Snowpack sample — Loveland Pass, Silver Plume, Colorado, USA (1/12/25, 11:40 AM MST)
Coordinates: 39.66, -105.88
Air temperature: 7 °F
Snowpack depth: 140 cm
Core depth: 10 cm
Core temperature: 41 °F
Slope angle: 11°, slope face: 30°
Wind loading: high
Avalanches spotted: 2
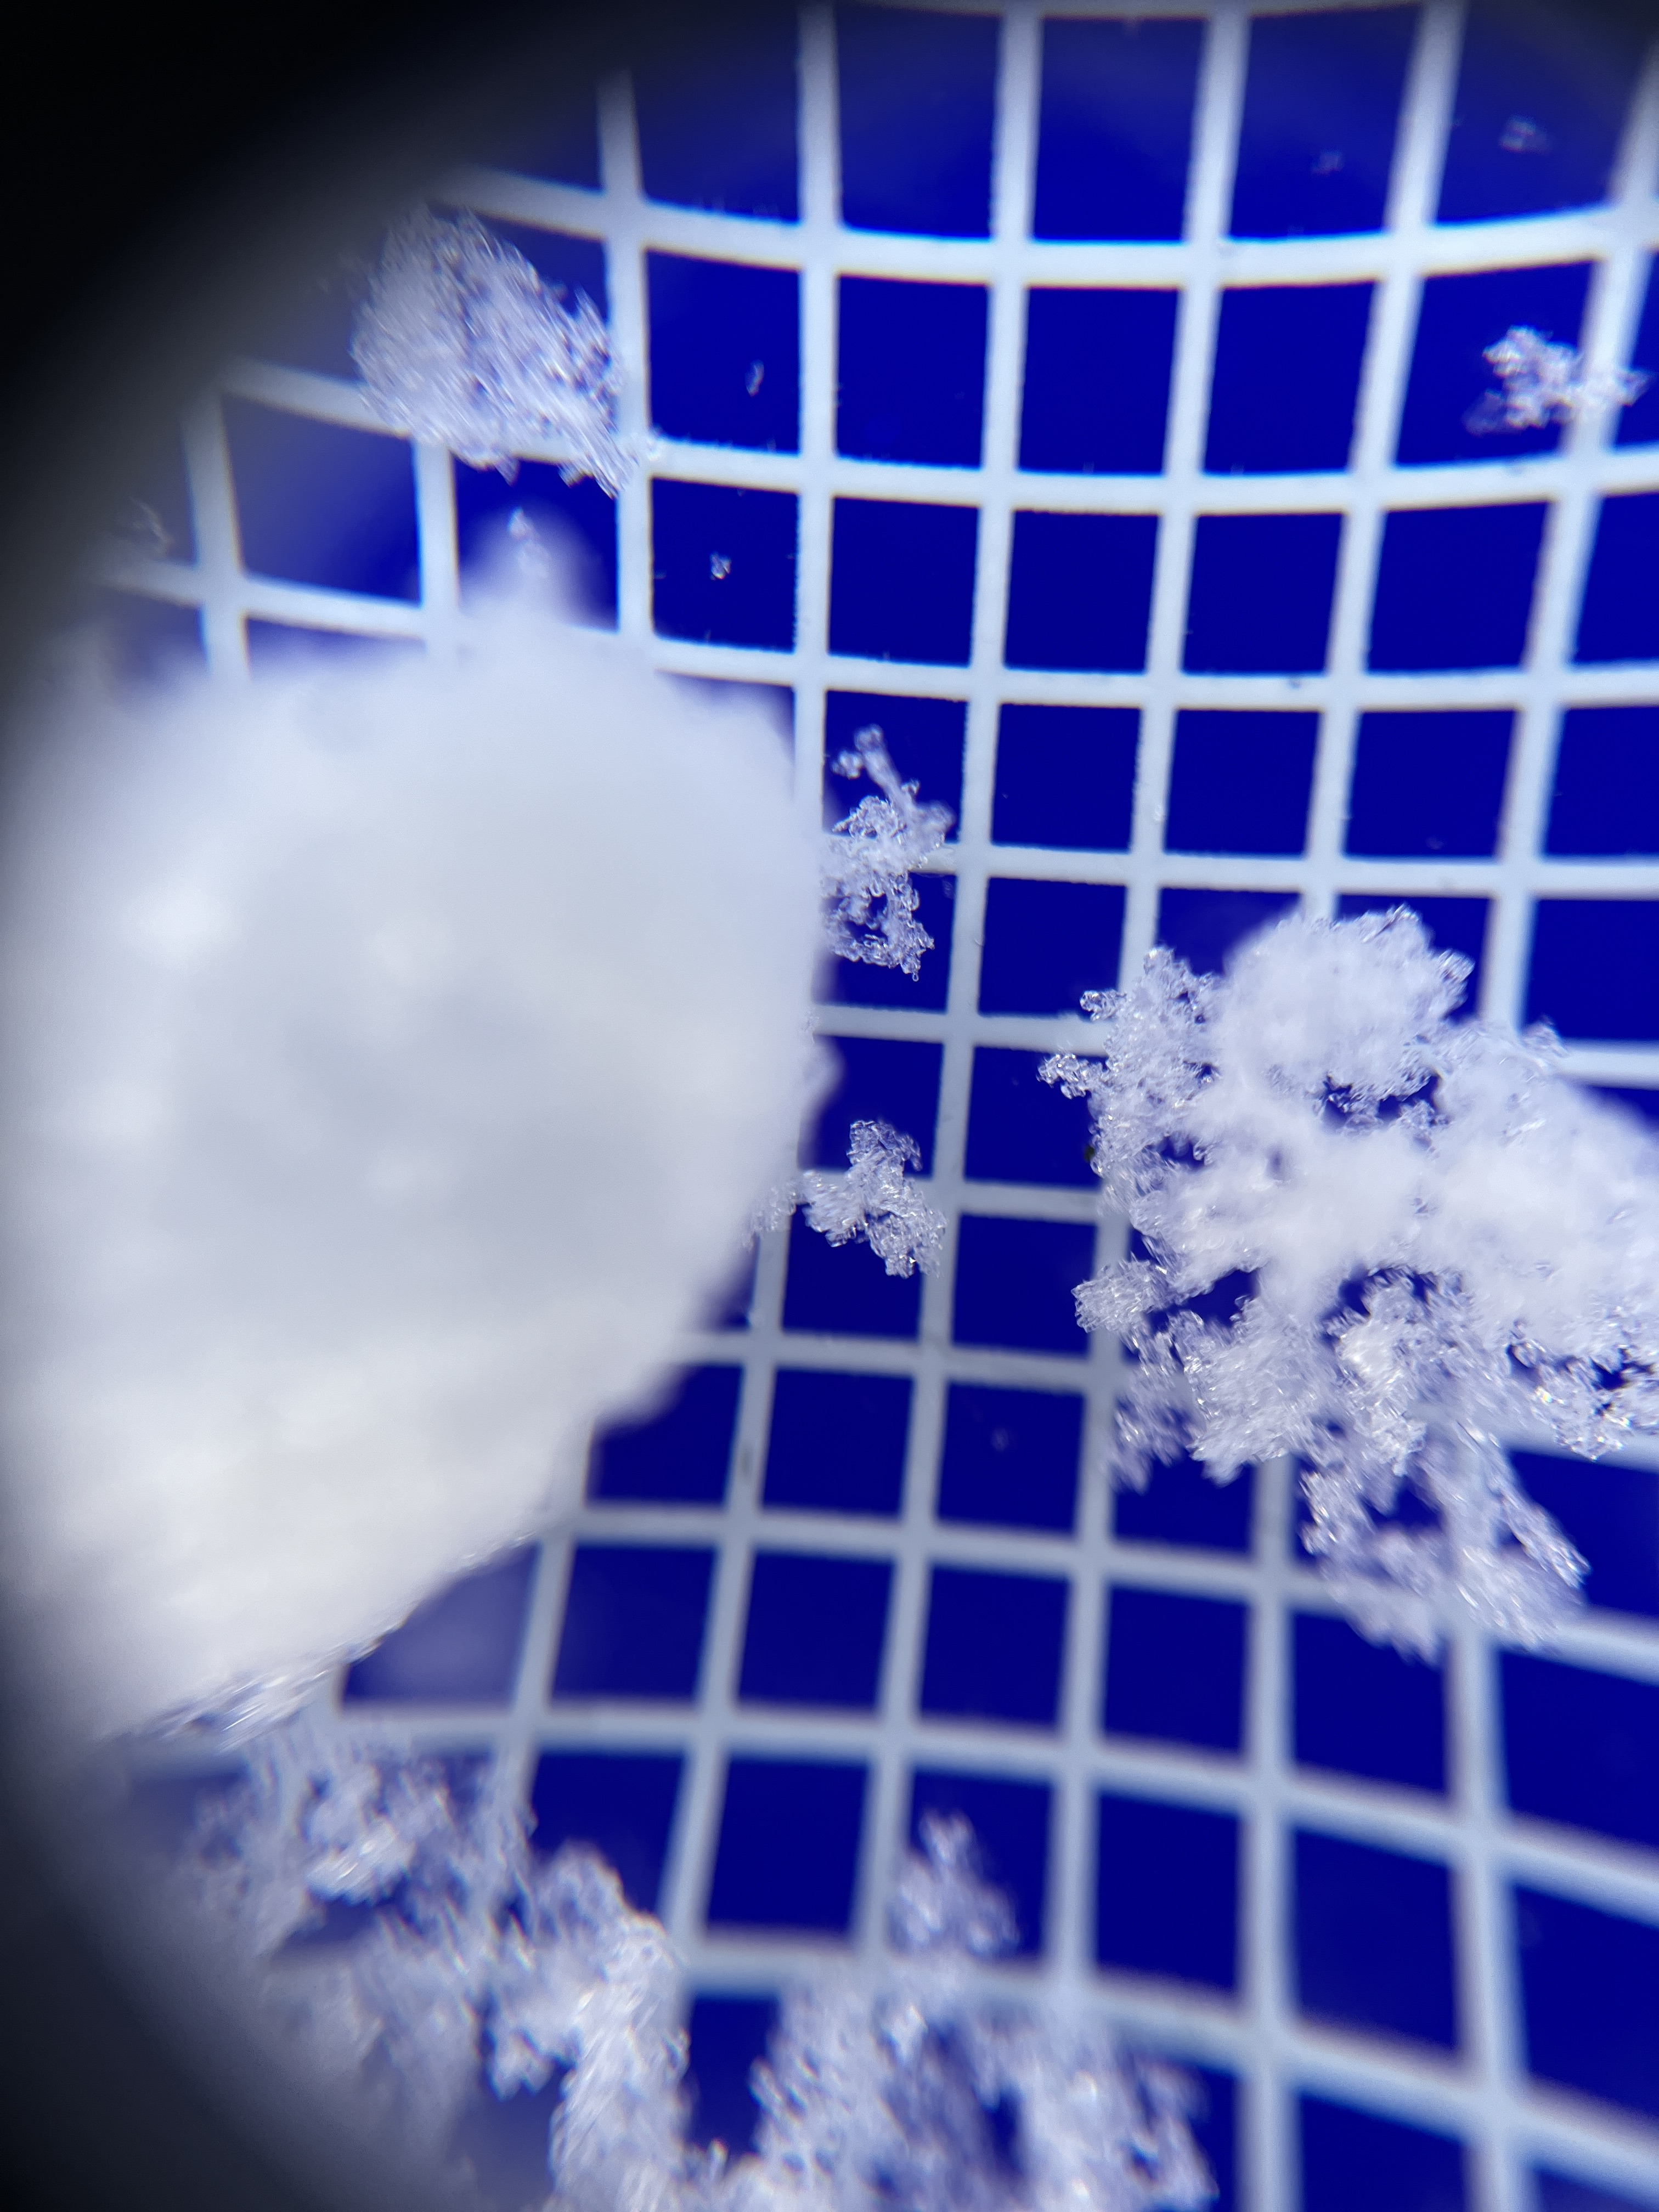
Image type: magnified_profile
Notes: Pilot using slightly modified coring method that took too large segment for snow profile picturing, advised not to use in higher level models. Two avalanche on south face nearby, partially cloudy with light snow in the last 24 hours. Lots of wind loading on eastern features.